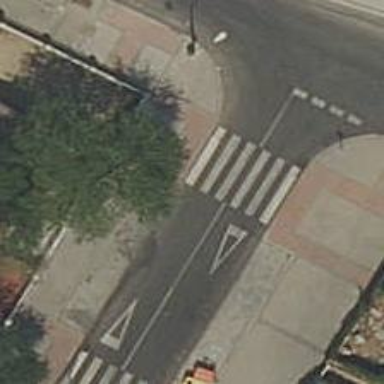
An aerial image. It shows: Zebra crossing on the road.